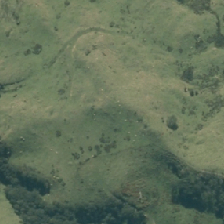
Land cover: high_producing_grassland